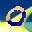
Label: 0